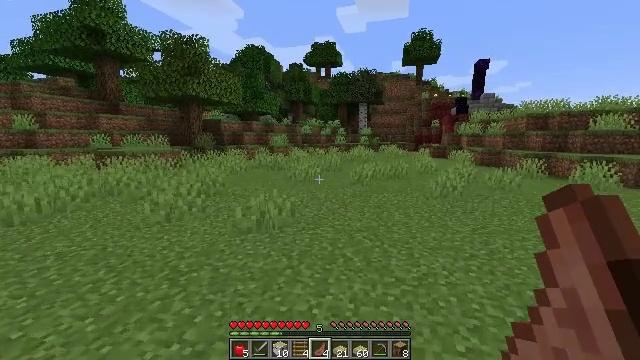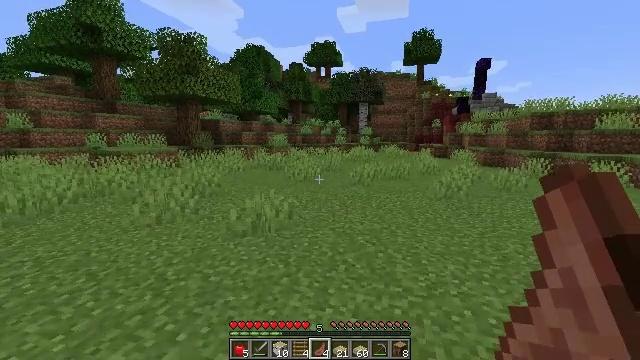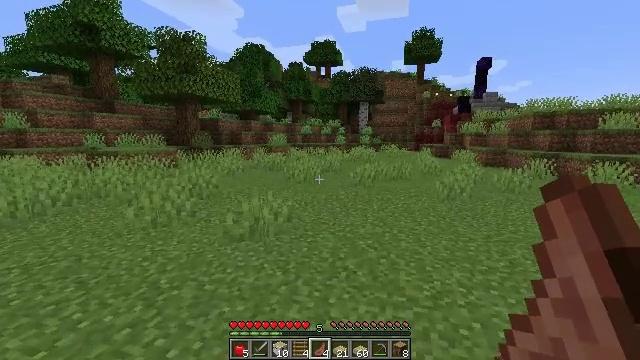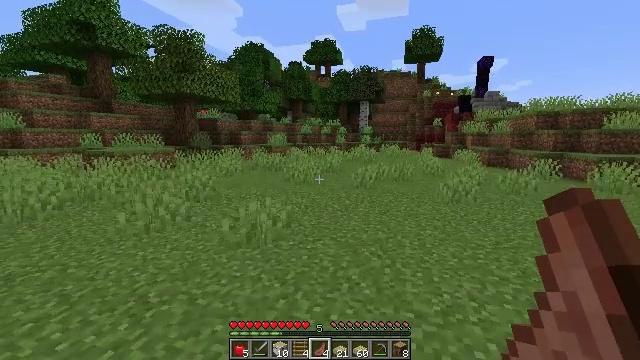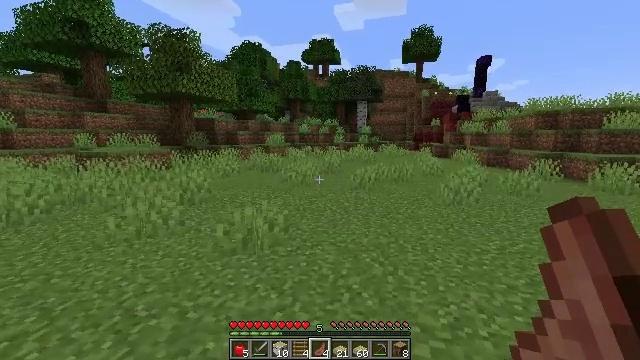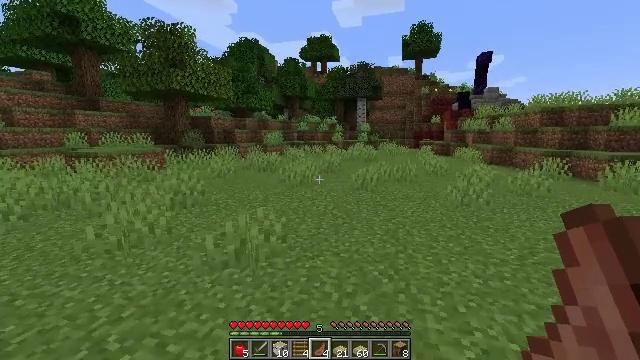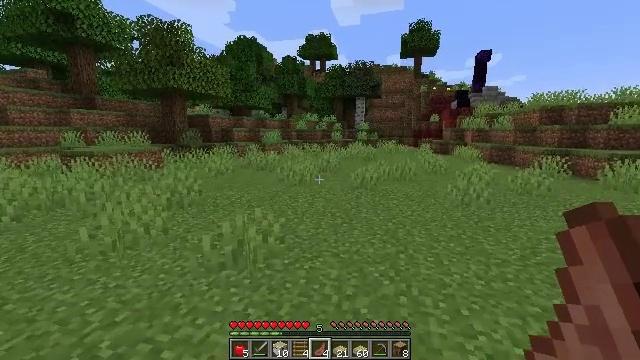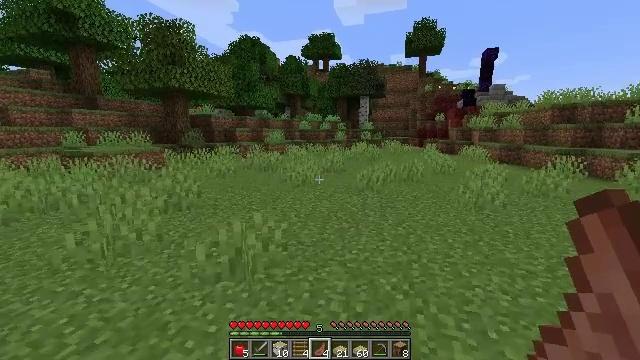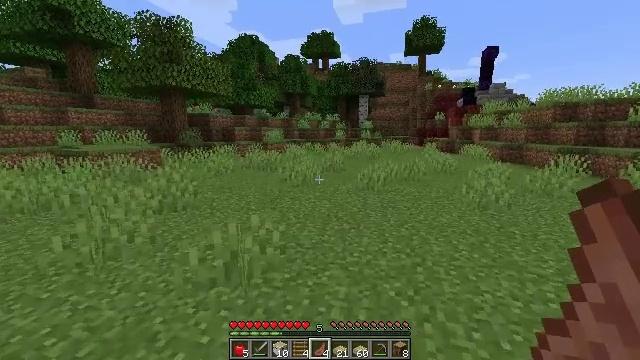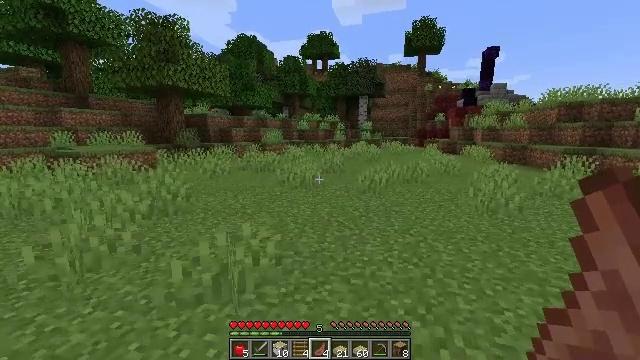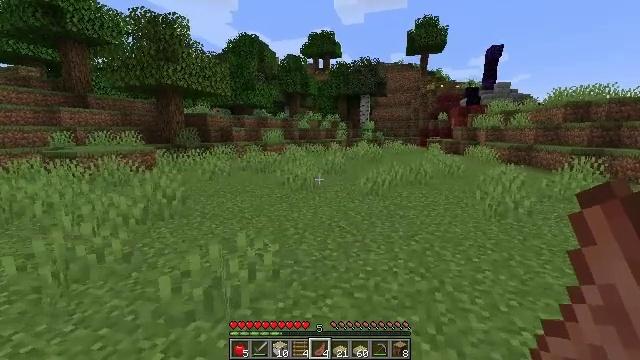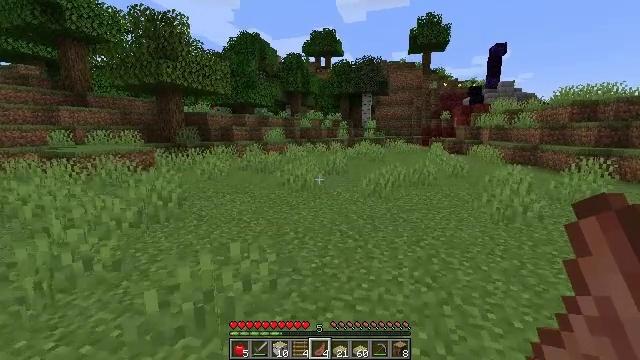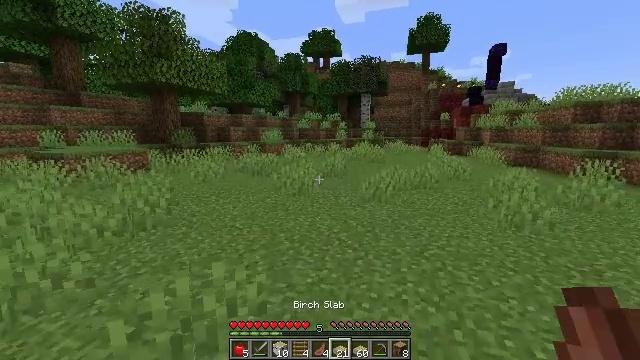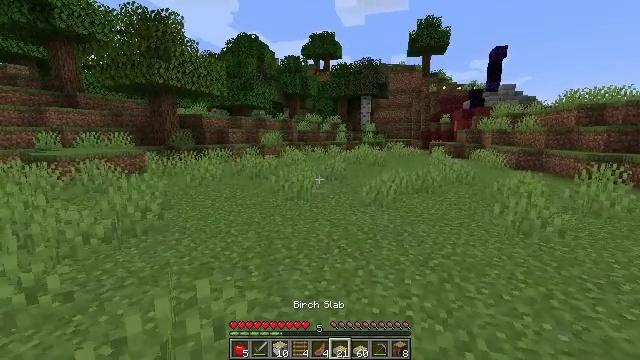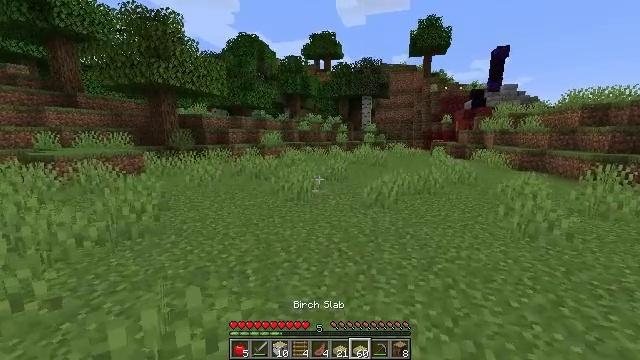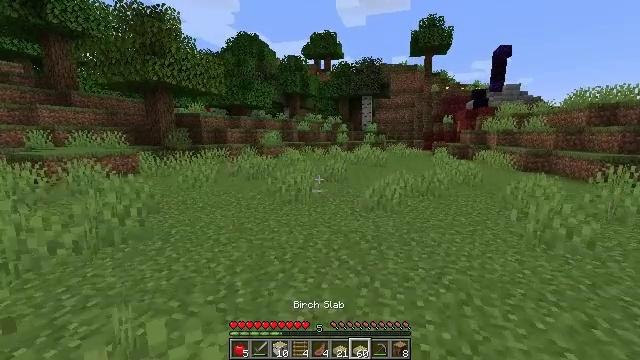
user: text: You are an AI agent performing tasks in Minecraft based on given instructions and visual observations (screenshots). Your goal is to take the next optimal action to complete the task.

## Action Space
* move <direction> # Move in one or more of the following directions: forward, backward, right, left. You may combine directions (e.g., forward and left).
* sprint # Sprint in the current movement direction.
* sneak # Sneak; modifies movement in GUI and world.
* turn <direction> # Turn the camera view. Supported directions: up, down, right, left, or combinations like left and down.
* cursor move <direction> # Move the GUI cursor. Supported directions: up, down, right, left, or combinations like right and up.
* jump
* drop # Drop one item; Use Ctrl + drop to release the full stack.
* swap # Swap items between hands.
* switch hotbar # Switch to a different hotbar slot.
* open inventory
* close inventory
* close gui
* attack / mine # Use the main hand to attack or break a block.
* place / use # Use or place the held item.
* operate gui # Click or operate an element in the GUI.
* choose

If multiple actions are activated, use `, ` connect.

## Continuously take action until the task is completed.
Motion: motion action
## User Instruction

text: Create a birch door with birch planks.
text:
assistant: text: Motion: move forward
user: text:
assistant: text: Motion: move forward
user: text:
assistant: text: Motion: move forward
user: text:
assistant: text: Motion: move forward
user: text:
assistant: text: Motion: move forward
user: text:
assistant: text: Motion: move forward
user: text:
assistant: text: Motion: move forward
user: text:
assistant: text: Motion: move forward
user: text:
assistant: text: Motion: move forward
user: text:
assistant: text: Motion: move forward
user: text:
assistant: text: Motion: move forward
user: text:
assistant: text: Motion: move forward
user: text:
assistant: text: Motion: move forward
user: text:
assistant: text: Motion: move forward
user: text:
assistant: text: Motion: move forward
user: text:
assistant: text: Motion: move forward
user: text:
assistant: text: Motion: move forward
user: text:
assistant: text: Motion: move forward
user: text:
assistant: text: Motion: move forward
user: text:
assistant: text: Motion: move forward
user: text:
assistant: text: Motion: move forward
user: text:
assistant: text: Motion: move forward
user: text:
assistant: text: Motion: move forward
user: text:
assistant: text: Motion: move forward
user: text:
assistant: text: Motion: move forward, turn right
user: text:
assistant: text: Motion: move forward, turn right
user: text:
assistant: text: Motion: move forward, turn right
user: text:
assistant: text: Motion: move forward, turn right
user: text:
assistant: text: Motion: move forward
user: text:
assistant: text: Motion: move forward